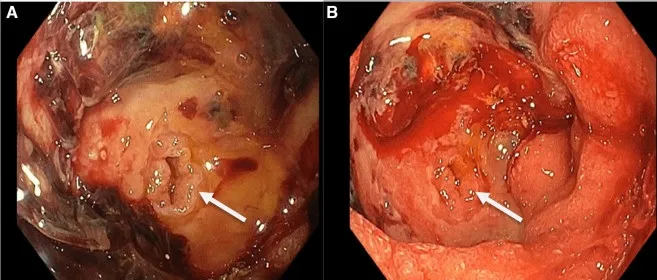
Endoscopic picture showing the 1A Forrest duodenal ulcer with the presence of a choledocho-duodenal fistula (CDF) and an active bleeding of the gastro-duodenal artery around the fistula (B).
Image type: endoscopy (gi_endoscopy)